【题型】填空题　【知识点】立体几何　【难度】medium
已知直四棱柱 \(ABCD-A_1B_1C_1D_1\) 的底面是边长为 \(6\) 的菱形，\(AA_1 = 8\)，\(\angle ADC = \dfrac{2\pi}{3}\)，点 \(P\) 满足
\[
\overrightarrow{AP} = m\overrightarrow{AB} + n\overrightarrow{AD} + \overrightarrow{AA_1},
\]
其中 \(m,n \in [0,1]\)，若 \(m^2 + n^2 = 1 - mn\)，则 \(AP + PC_1\) 的最小值为\(\underline{\hspace{5em}}\)。
【解答】
【答案】\(4+6\sqrt{3}\)

【分析】根据已知分析得 \(P\) 在平面 \(A_1B_1C_1D_1\) 上，且 \(\overrightarrow{A_1P} = m\overrightarrow{AB} + n\overrightarrow{AD}\)，应用向量数量积的运算律及已知可得 \(|\overrightarrow{A_1P}|=6\)，且 \(AP=10\)，再由 \(PC_1 = A_1P + PC_1 - A_1P \ge A_1C_1 - A_1P\)，即可求目标式最值。

【详解】由题设，易得点 \(P\) 在平面 \(A_1B_1C_1D_1\) 上，且 \(\overrightarrow{A_1P} = m\overrightarrow{AB} + n\overrightarrow{AD}\)，

则
\[
\begin{aligned}
\overrightarrow{A_1P}^2 &= m^2\overrightarrow{AB}^2 + n^2\overrightarrow{AD}^2 + 2mn\overrightarrow{AB} \cdot \overrightarrow{AD} \\
&= 36m^2 + 36n^2 + 2mn \times 6 \times 6 \times \cos\frac{\pi}{3} \\
&= 36(m^2 + n^2 + mn) = 36,
\end{aligned}
\]
即 \(|\overrightarrow{A_1P}| = 6\)。

由直四棱柱 \(ABCD-A_1B_1C_1D_1\) 的性质，得 \(AA_1 \perp\) 平面 \(A_1B_1C_1D_1\)，\(A_1P \subset\) 平面 \(A_1B_1C_1D_1\)，
所以 \(AA_1 \perp A_1P\)，而 \(AA_1 = 8\)，则 \(AP = \sqrt{64 + 36} = 10\)。

因为 \(PC_1 = A_1P + PC_1 - A_1P \ge A_1C_1 - 6 = 6\sqrt{3} - 6\)，当且仅当 \(A_1,P,C_1\) 三点共线时等号成立，

所以 \(AP + PC_1\) 的最小值为 \(10 + 6\sqrt{3} - 6 = 4 + 6\sqrt{3}\)。

故答案为：\(4+6\sqrt{3}\)。
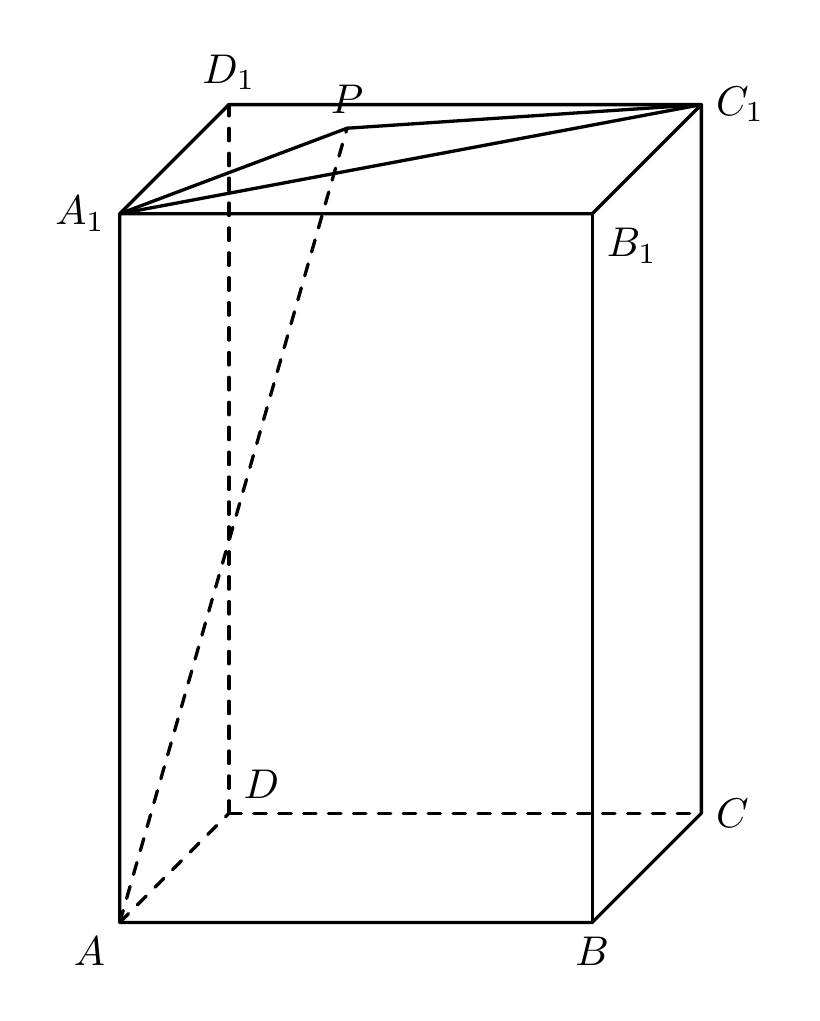